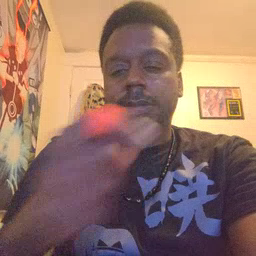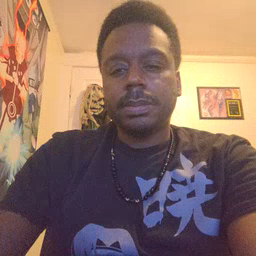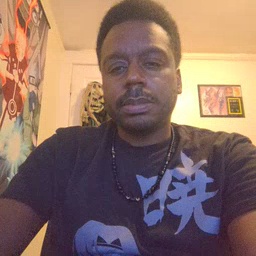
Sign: eye